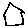
Label: house